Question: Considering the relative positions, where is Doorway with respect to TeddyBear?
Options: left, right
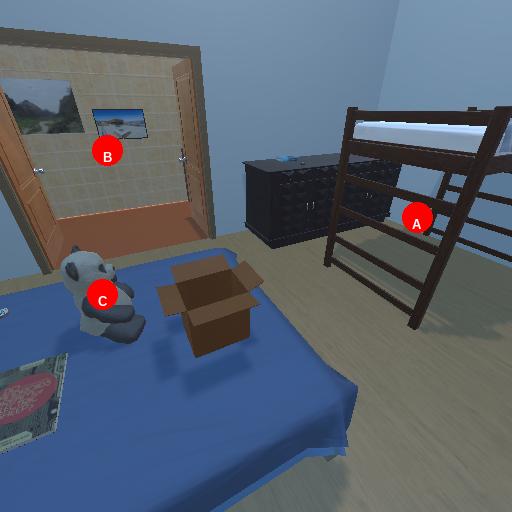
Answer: left